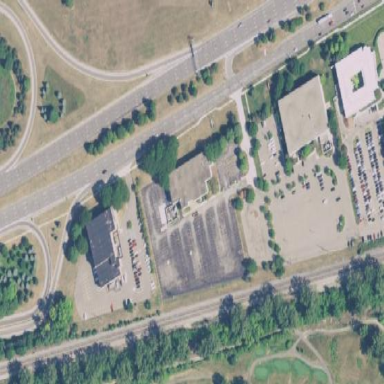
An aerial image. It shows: Parking area with surface.